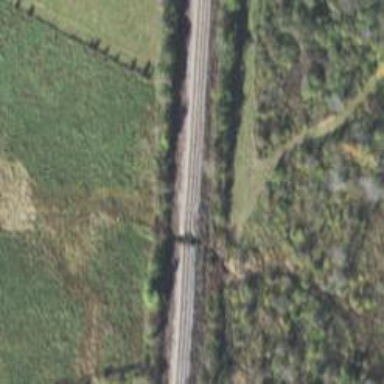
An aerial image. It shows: Bridge over railway line.